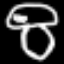
Label: mushroom